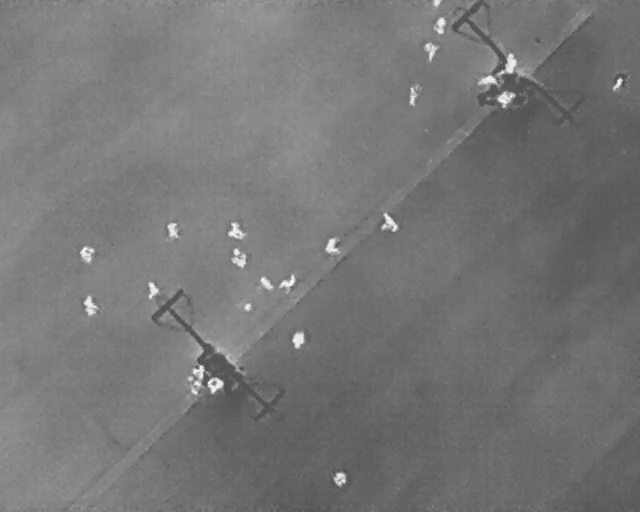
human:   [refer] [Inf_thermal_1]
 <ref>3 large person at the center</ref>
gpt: <box>[[35, 43, 38, 46, 2], [43, 53, 46, 56, 2], [59, 41, 62, 45, 2]]</box>

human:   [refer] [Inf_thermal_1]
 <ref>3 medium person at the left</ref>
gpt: <box>[[12, 48, 14, 51, 2], [25, 43, 28, 46, 2], [22, 55, 25, 57, 168]]</box>

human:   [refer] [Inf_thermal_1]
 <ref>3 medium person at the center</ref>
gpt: <box>[[35, 48, 38, 51, 2], [50, 46, 53, 49, 2], [45, 64, 48, 67, 2]]</box>

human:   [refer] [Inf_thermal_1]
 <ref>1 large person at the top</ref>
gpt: <box>[[62, 17, 66, 20, 2]]</box>

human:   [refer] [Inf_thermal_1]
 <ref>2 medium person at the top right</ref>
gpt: <box>[[78, 10, 81, 13, 2], [95, 14, 98, 17, 13]]</box>

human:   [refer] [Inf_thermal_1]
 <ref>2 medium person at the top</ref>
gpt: <box>[[66, 8, 68, 11, 2], [67, 3, 70, 6, 2]]</box>

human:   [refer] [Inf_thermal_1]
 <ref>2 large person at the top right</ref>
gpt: <box>[[74, 12, 76, 18, 161], [77, 17, 80, 21, 2]]</box>